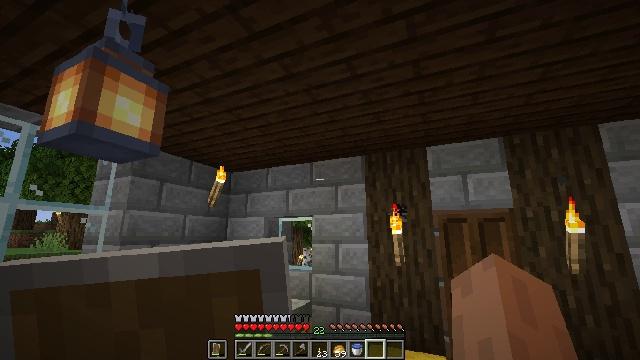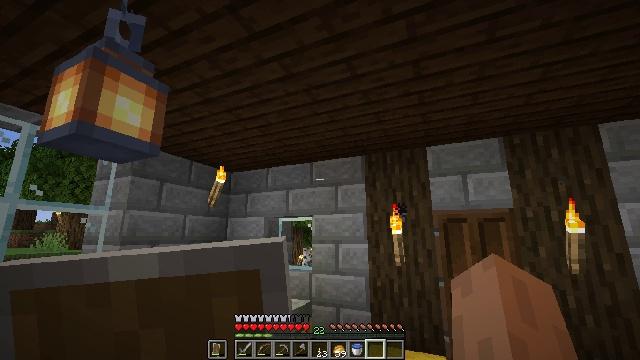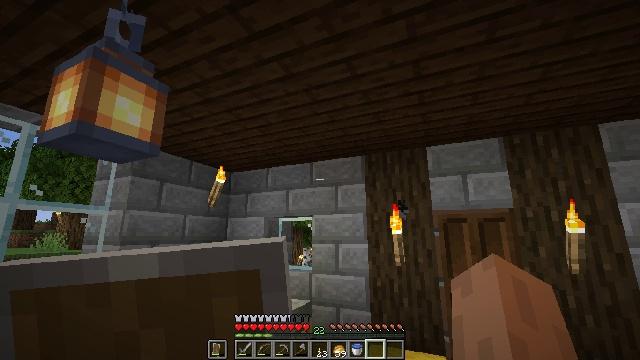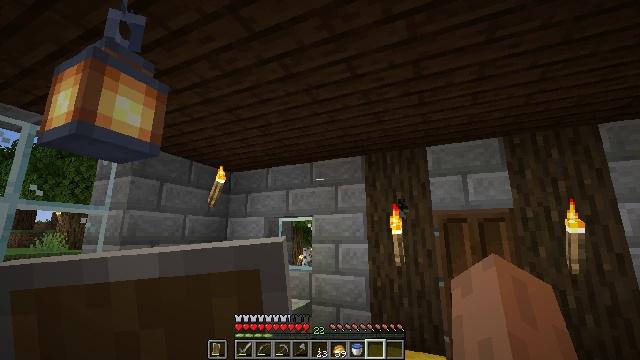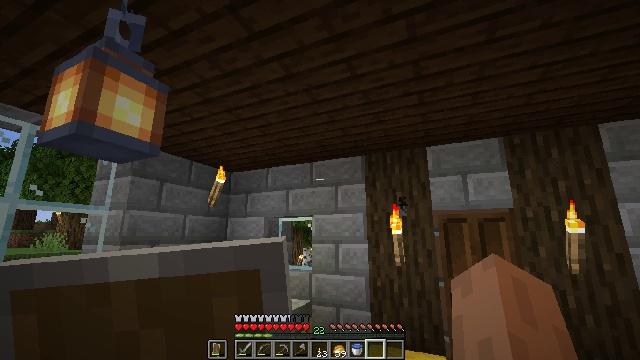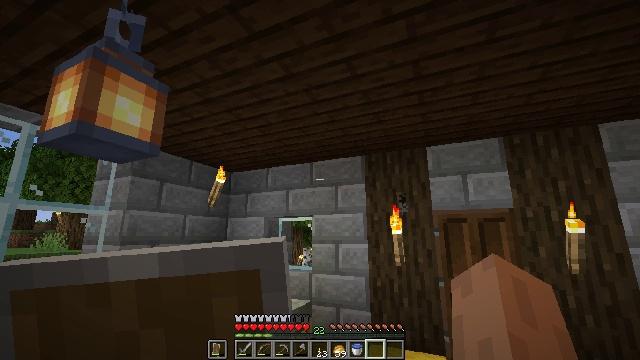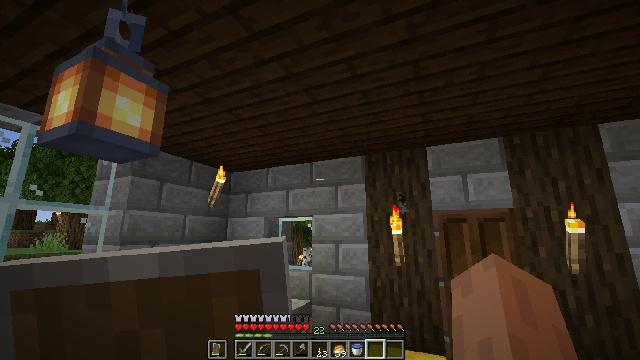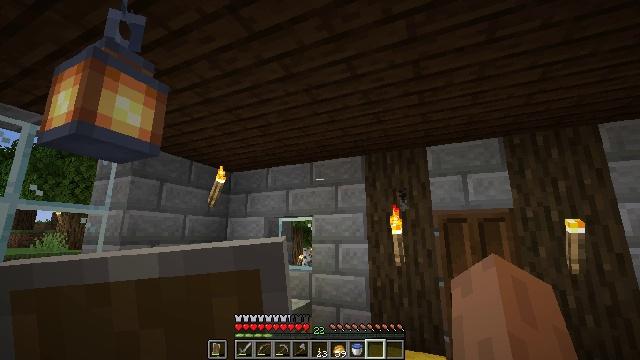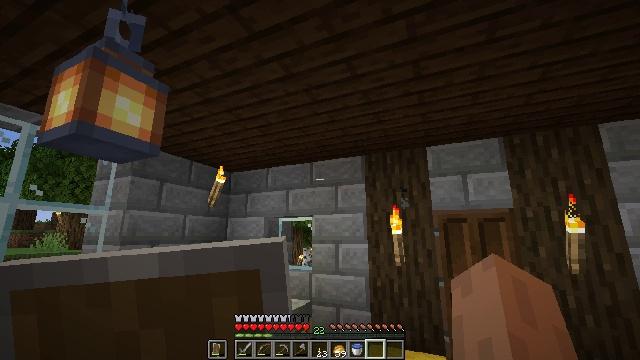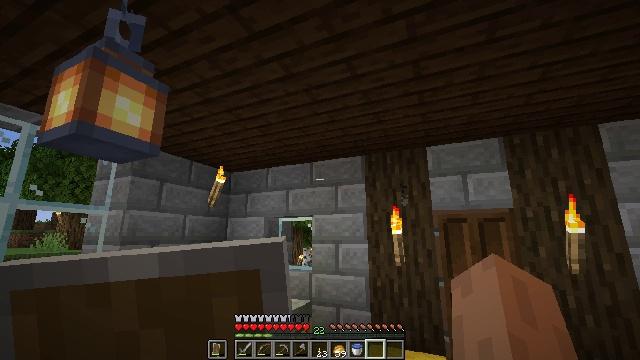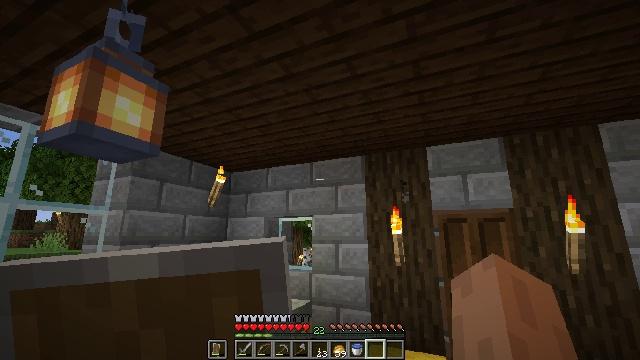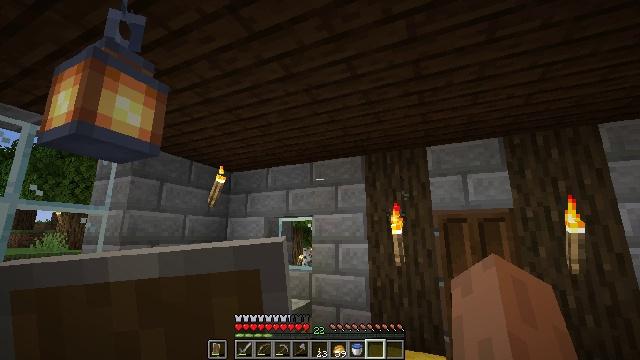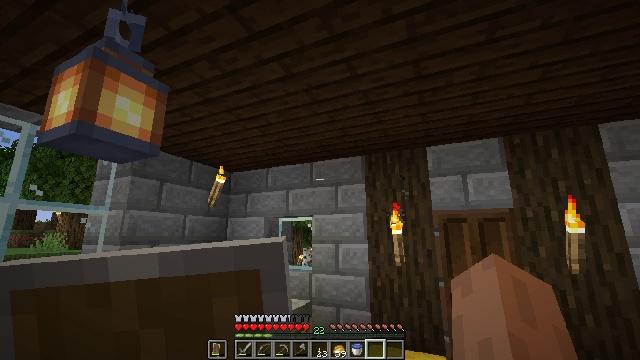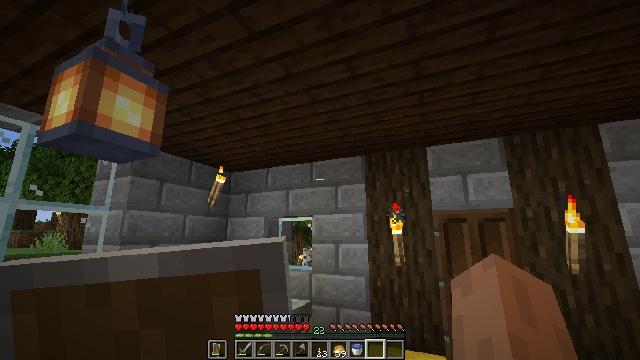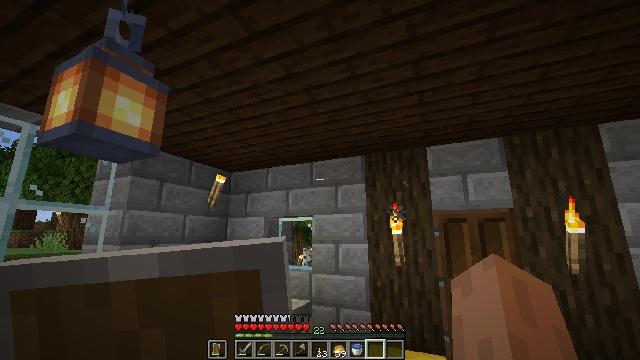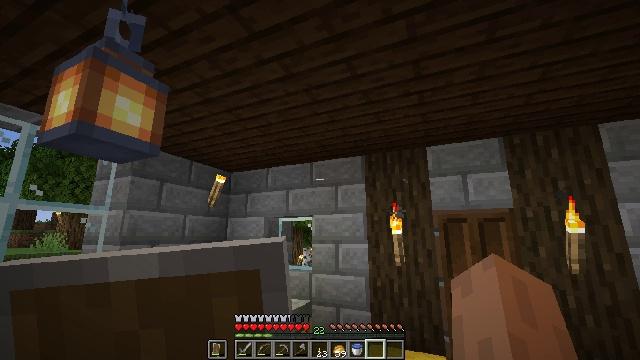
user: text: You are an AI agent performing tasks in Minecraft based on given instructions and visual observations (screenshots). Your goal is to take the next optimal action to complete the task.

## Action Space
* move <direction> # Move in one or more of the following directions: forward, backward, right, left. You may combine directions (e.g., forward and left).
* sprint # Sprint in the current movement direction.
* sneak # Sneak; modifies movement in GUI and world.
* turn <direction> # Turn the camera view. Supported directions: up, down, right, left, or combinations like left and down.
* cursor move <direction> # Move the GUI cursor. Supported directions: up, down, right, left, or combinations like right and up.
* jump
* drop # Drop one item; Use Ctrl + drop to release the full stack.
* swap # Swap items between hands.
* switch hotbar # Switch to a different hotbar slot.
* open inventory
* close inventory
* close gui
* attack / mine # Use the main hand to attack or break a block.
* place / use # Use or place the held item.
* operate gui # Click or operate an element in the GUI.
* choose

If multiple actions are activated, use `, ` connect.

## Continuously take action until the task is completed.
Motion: motion action
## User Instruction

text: Reclaim the chest into your inventory.
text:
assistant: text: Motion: no_op
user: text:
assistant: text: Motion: no_op
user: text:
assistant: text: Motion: no_op
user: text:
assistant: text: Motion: no_op
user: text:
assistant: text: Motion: no_op
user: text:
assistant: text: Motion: no_op
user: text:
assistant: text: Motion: no_op
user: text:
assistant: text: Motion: no_op
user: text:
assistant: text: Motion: no_op
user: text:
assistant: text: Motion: no_op
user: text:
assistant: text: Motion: no_op
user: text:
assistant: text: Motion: no_op
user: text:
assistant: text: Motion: no_op
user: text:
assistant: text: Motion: no_op
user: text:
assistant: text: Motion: no_op
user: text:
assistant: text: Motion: no_op
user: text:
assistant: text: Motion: no_op
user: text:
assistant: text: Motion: no_op
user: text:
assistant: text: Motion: no_op
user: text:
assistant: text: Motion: no_op
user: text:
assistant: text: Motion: no_op
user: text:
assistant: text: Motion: no_op
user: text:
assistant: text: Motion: no_op
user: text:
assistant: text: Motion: no_op
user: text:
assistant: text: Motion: no_op
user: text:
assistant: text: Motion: no_op
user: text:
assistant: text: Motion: no_op
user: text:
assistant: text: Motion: no_op
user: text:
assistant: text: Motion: no_op
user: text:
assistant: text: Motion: no_op